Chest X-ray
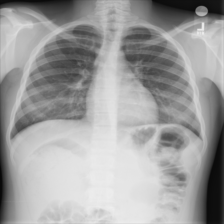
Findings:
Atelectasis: negative
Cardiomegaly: negative
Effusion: negative
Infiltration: negative
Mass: negative
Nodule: negative
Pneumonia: negative
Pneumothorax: negative
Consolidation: negative
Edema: negative
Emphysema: negative
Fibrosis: negative
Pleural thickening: negative
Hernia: negative